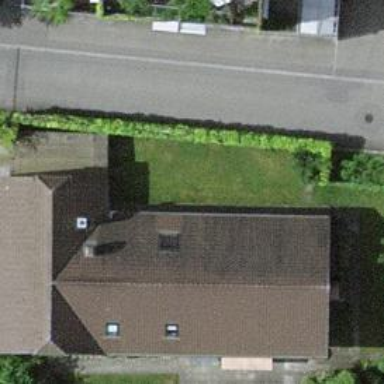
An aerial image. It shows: Flat-roofed residential building.